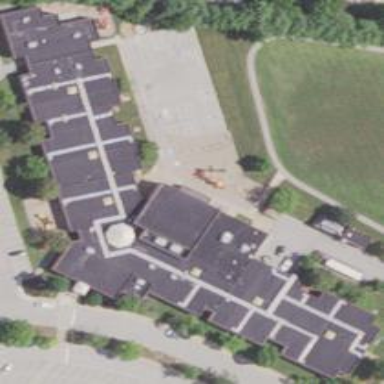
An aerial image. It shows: School building.